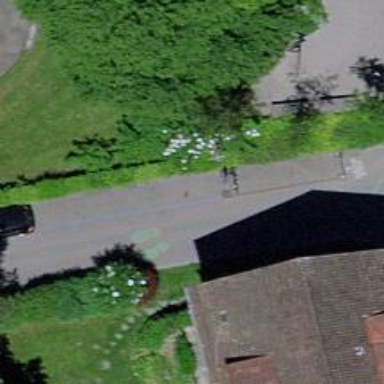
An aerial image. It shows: Bicycle rental facility.